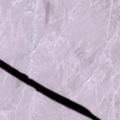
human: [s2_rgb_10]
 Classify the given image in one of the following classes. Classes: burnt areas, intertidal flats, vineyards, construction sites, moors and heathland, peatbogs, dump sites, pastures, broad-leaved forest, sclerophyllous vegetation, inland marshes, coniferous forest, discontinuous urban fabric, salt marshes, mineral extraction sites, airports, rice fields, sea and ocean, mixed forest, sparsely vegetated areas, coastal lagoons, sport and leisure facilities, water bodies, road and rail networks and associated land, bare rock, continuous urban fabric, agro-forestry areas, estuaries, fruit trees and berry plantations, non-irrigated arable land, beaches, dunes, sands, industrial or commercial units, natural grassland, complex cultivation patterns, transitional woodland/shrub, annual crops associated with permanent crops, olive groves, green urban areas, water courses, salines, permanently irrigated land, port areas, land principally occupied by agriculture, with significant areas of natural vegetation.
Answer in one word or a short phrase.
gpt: sea and ocean